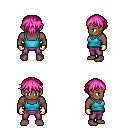
a pixel art fantasy rpg character, male body template, human, dark skin, teal pirate shirt, magenta pants, pink short bangs hairstyle, gold gloves, four views (front, back, left, right), 2x2 character sprite sheet, small pixel art, hard edges, no anti-aliasing